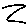
Label: zigzag